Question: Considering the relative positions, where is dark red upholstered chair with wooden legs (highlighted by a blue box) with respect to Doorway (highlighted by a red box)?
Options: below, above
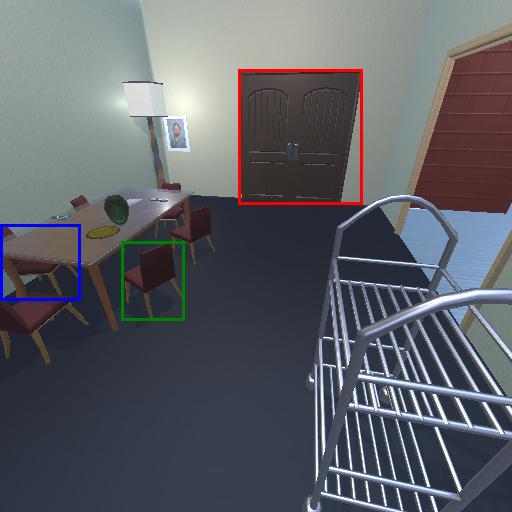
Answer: below